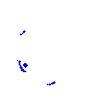
Particle: proton